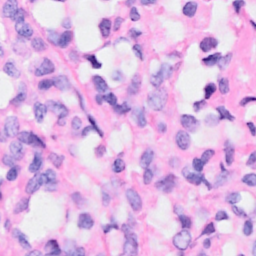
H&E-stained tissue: Breast